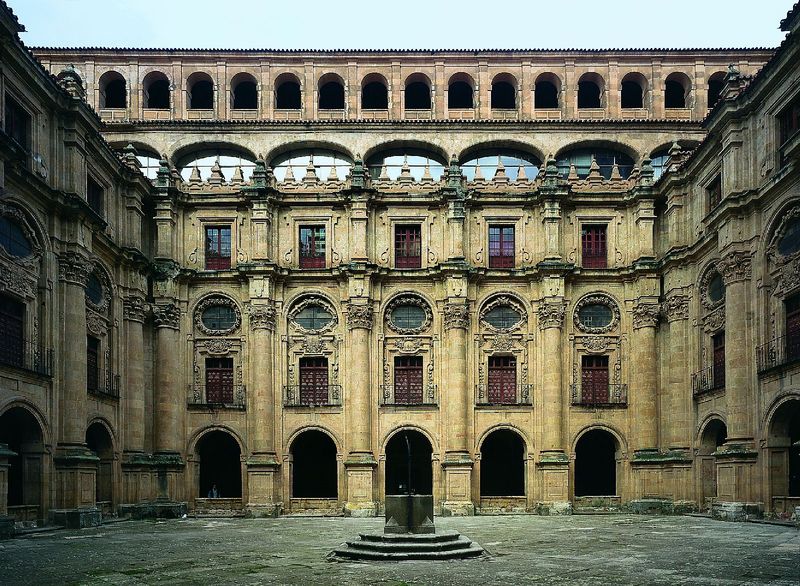
Titel: Jesuitenkolleg La Clerecía in Salamanca
Künstler: Andrés García de Quinones
Standort: Salamanca (EU - E)
Schlagwörter: blau, himmel, fenster, mitte, säulen, gebäude, haus, rot, alt, architektur, stein, redner, gotik, brunnen, rund, spanien, bogen, italien, hof, platz, empore, rundbogen, treppe, stufe, podest, galerie, foto, bögen, eingang, gang, innenhof, ruine, palast, palazzo, pult, sims, kaputt, gesims, sandstein, hot, viereck, wandelhalle, universität, prunkvoll, schmutzig, vernachlässigt, bigen, frankfreich